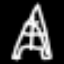
Label: The Eiffel Tower